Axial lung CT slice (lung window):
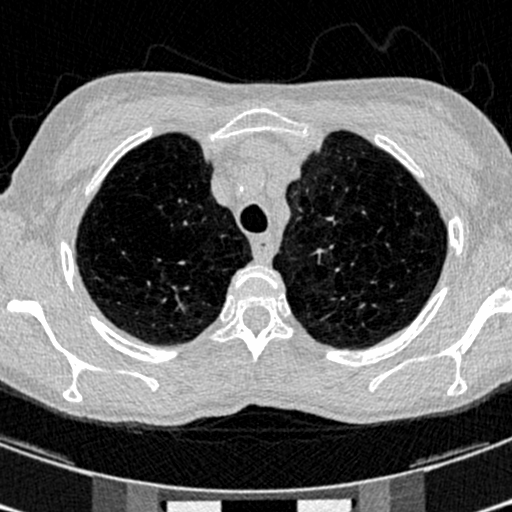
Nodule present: no